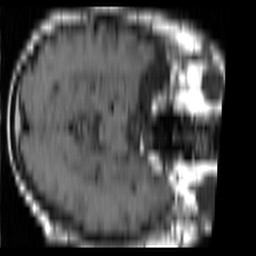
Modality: T1w
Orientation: axial
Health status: ill
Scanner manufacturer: siemens
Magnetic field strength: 1.5 T
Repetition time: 0.4 s
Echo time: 0.014 s